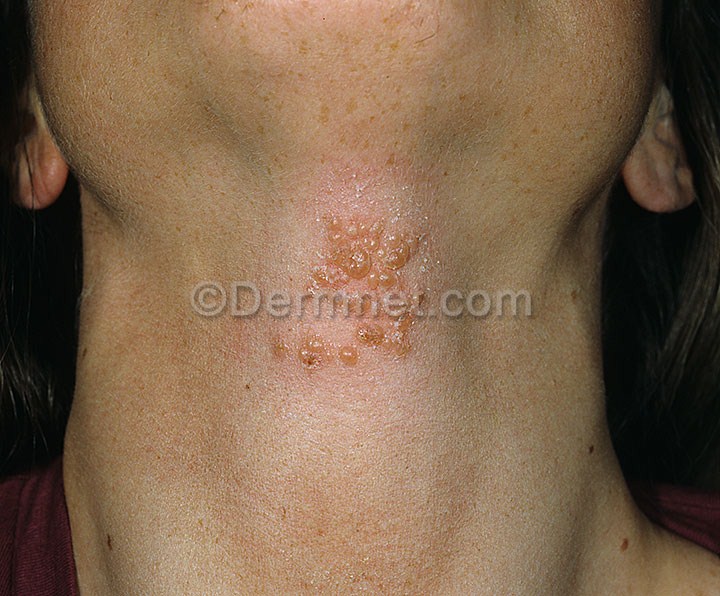
Disease: Warts Molluscum and other Viral Infections